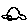
Label: car